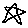
Label: star